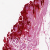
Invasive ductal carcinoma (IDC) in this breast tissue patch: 0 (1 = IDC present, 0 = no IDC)